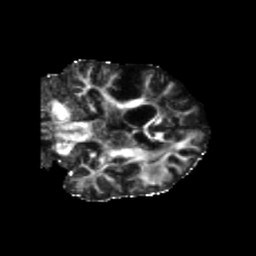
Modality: FA
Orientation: coronal
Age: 46
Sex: male
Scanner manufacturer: siemens
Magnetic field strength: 3 T
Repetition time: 5.47 s
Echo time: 0.0854 s